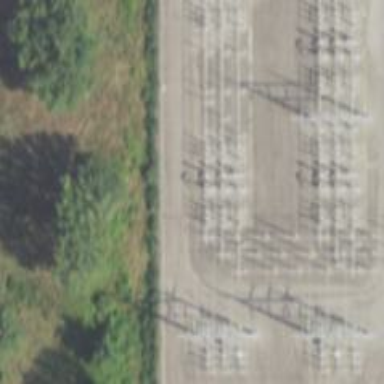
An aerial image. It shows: Switch used for power control.